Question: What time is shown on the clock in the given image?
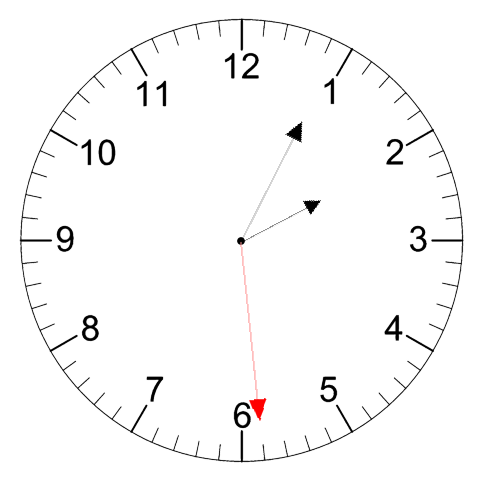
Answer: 02:04:29